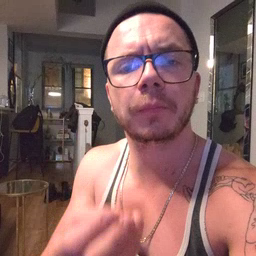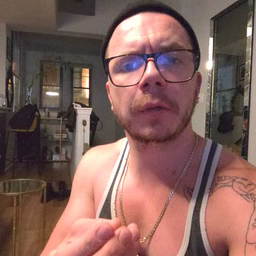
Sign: wet